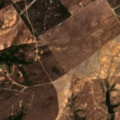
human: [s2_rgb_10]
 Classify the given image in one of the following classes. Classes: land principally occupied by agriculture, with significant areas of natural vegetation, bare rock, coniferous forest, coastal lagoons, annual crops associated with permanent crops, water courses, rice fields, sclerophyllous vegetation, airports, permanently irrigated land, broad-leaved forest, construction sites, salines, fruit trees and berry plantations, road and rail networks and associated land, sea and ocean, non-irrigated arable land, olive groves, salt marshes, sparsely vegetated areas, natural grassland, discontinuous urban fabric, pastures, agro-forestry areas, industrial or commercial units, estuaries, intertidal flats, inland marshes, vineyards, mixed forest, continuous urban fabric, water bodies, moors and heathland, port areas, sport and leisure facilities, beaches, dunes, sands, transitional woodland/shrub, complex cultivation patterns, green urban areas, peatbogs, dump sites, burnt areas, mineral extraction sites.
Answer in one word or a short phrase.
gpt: non-irrigated arable land, complex cultivation patterns, broad-leaved forest, sclerophyllous vegetation, transitional woodland/shrub